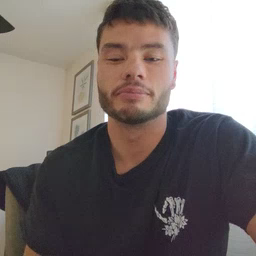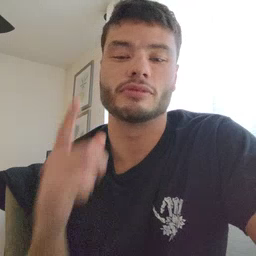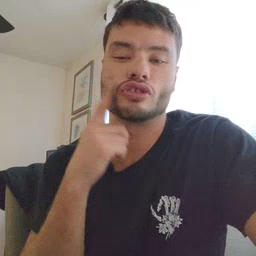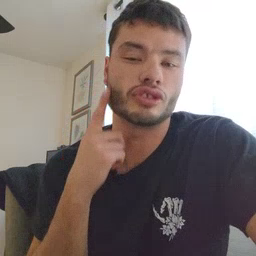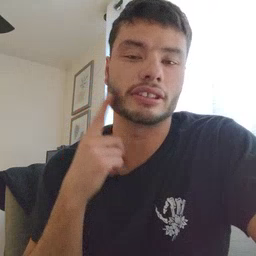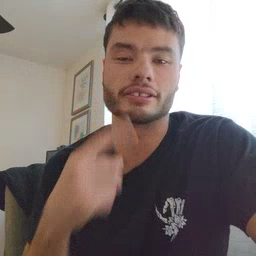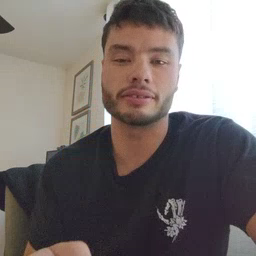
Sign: cheek